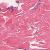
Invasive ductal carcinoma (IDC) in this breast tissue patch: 0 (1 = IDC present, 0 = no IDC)